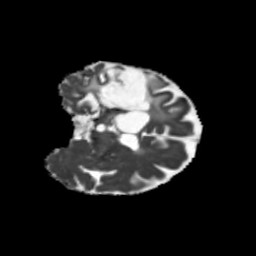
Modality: MD
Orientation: coronal
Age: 56
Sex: male
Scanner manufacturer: siemens
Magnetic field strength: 3 T
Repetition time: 5.25 s
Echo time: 0.08 s